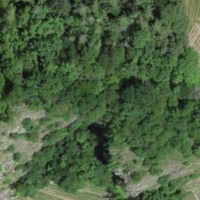
EUNIS habitat code: 44
Species observed at this site:
Cephalanthera longifolia
Ruscus aculeatus